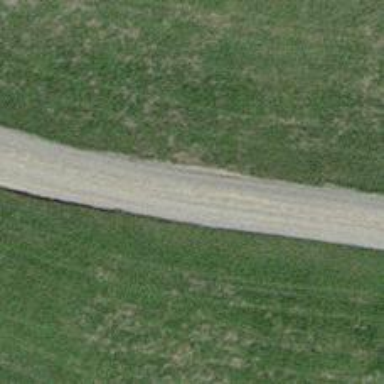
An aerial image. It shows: Track with grade 4 track type.